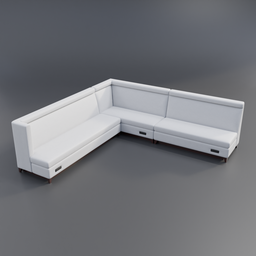
Label: furniture